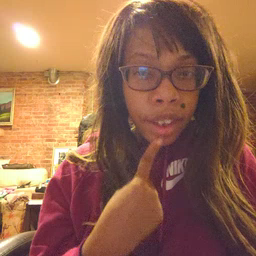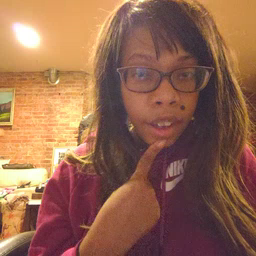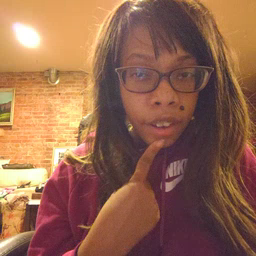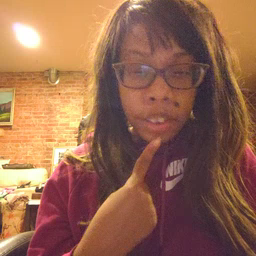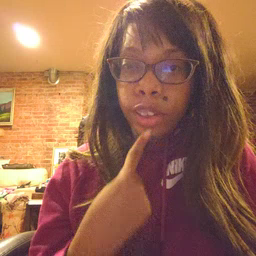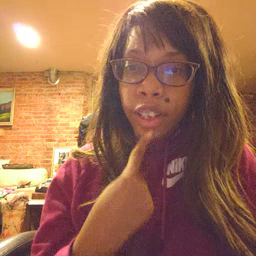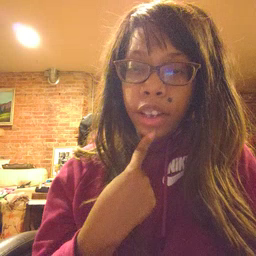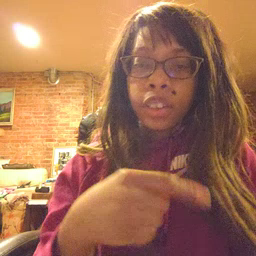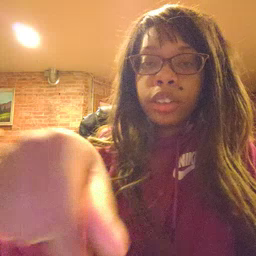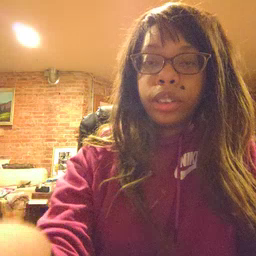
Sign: say